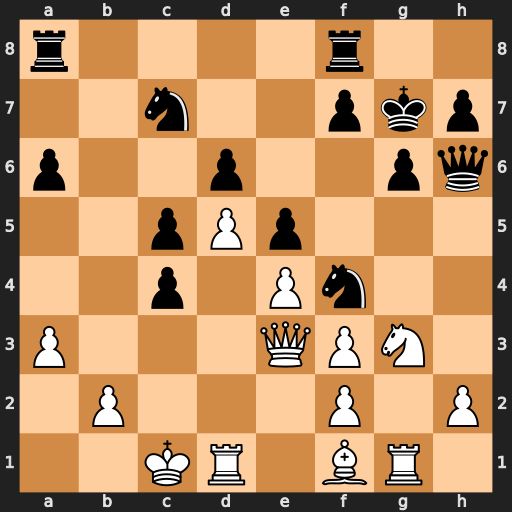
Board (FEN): r4r2/2n2pkp/p2p2pq/2pPp3/2p1Pn2/P3QPN1/1P3P1P/2KR1BR1
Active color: w
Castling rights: -
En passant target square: -
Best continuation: Nf5+ Kh8 Nxh6